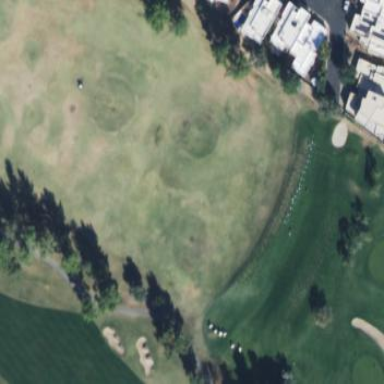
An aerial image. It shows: Golf tee on grassy land.